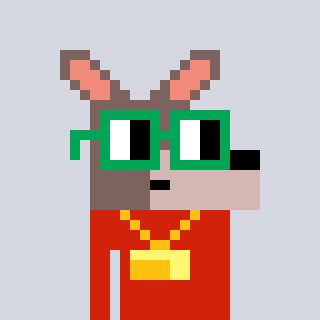
a pixel art character with square green glasses, a kangaroo-shaped head and a red-colored body on a cool background